Question: I can't seem to get the form and the designer files to link in my project. They look like this in the Solution Explorer.

I have excluded the files from the project and then tried including them back in the project, but this didn't work.
Below is the designer code and a snippet of the forms code in case there is something in there.
'''
public partial class FormPrompt
{
private Button ButtonOk;
private Container Components;
private Label LabelPleaseEnter;
private Label LabelPrompt;
private TextBox TextBoxData;
private void InitializeComponent()
{
this.LabelPleaseEnter = new Label();
this.LabelPrompt = new Label();
this.TextBoxData = new TextBox();
this.ButtonOk = new Button();
this.LabelPleaseEnter.Location = new Point(8, 0x58);
this.LabelPleaseEnter.Size = new Size(0x48, 0x10);
this.LabelPleaseEnter.Text = "Please enter";
this.LabelPrompt.Location = new Point(80, 0x58);
this.LabelPrompt.Size = new Size(0x98, 0x10);
this.LabelPrompt.Text = "LabelPrompt";
this.TextBoxData.Location = new Point(8, 0x80);
this.TextBoxData.Size = new Size(0xe0, 20);
this.TextBoxData.Text = "TextBoxData";
this.TextBoxData.KeyDown += new KeyEventHandler(this.FormPrompt_KeyDown);
this.ButtonOk.Location = new Point(8, 0x100);
this.ButtonOk.Size = new Size(0xe0, 0x38);
this.ButtonOk.Text = "Ok";
this.ButtonOk.Click += new EventHandler(this.ButtonOk_Click);
base.ClientSize = new Size(240, 0x13e);
base.Controls.Add(this.TextBoxData);
base.Controls.Add(this.ButtonOk);
base.Controls.Add(this.LabelPrompt);
base.Controls.Add(this.LabelPleaseEnter);
this.Text = "WinForm";
base.KeyDown += new KeyEventHandler(this.FormPrompt_KeyDown);
}
}
public partial class FormPrompt : Form
{
internal DateTime FDateData;
internal DateTimePicker FDatePicker;
internal decimal FDecimalData;
internal int FIntData;
internal TPromptType FPromptType;
internal string FStringData;
public FormPrompt()
{
this.InitializeComponent();
this.FDatePicker = new DateTimePicker();
this.FDatePicker.Top = this.TextBoxData.Top;
this.FDatePicker.Left = this.TextBoxData.Left;
this.FDatePicker.Width = this.TextBoxData.Width;
this.FDatePicker.Height = this.TextBoxData.Height;
this.FDatePicker.Format = DateTimePickerFormat.Short;
base.Controls.Add(this.FDatePicker);
}
}
'''
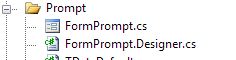
Answer: I've seen the same problem in Visual Studio 2008. Usually after compiling or closing and re-opening the solution the problem would fix itself. In Visual Studio 2012 I know that I have problems if I try to Add > Existing Item and choose all three files. Typically you only want to add the top level form.cs and VS will automatically include the .designer.cs and .resx files.